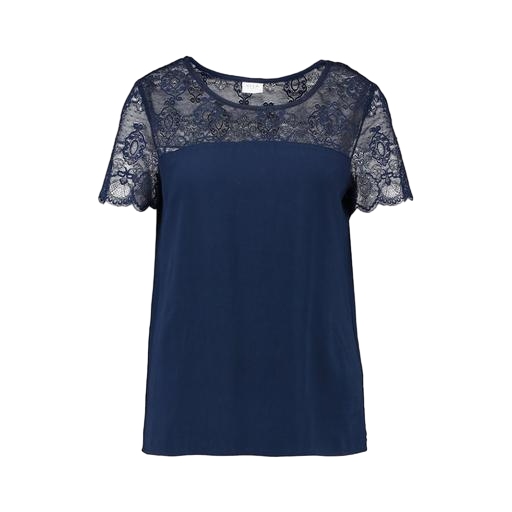
lace-yoke t-shirt, blue lace-accented top, blue manon lace top, white background